Question: currently I'm creating a layout, which requires a div having background graphics and the top and the bottom. My mark-up which I created works fine in FF and looks like this:

'''
#wrapper {
width: 520px;
padding: 2px;
position: relative;
float: left;
z-index: 4000;
}
#upper_bg {
background:url(images/header_top.png);
position:absolute;
height:200px;
width:520px;
z-index: 1000;
margin: -2px;
}
#row_wrapper {
position:relative;
float: left;
z-index: 3000;
}
#lower_bg {
background:url(images/header_bottom.png);
position:absolute;
bottom:0px;
height:200px;
width:520px;
z-index: 1000;
margin: -2px;
}
<div id="wrapper">
<div id="upper_bg">
<!-- ie fix for displaying empty divs -->
</div>
<div id="row_wrapper">
... content!
</div>
<div id="lower_bg">
<!-- -->
</div>
</div>
'''
In IE (7,8 & 9) however the upper and lower_bg divs are invisible. Anybody knows how to fix this?
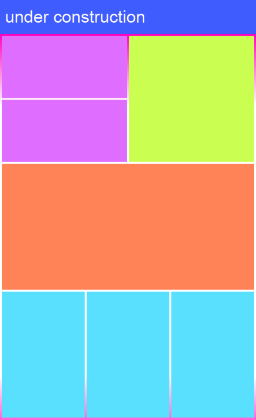
Answer: solved the problem. Indeed, the shown html in my question didn't reproduce the result. After a bit fiddling, I found out that IE was in quirks mode. I created the html via xslt and forgott to add the xsl:output tag and set it to html. After doing so, IE was fine down to version 7 with the layout.